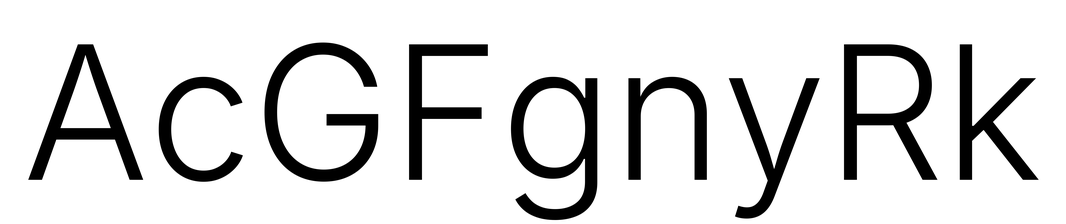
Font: Inter_Light